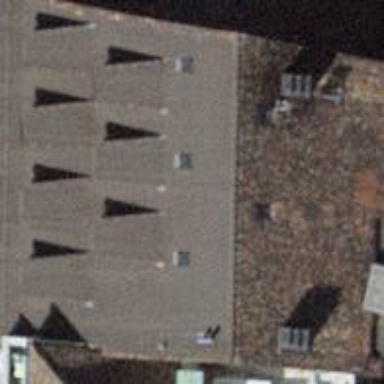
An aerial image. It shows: Building with light coral facade. The brown mansard roof is oriented across the building.